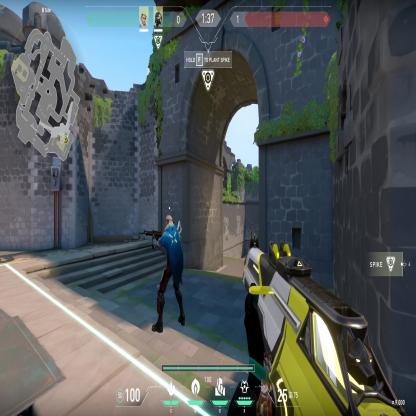
Label: teammate